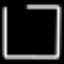
Label: square